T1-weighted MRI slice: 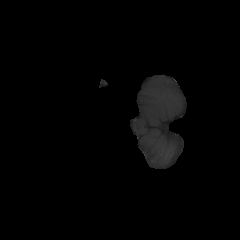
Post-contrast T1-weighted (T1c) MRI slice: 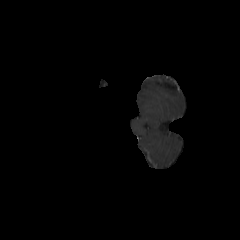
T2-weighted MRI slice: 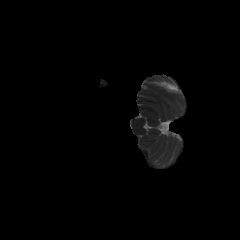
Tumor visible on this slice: no